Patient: sex F, age 35
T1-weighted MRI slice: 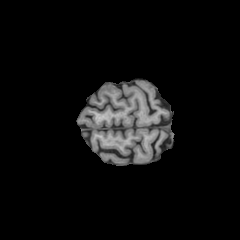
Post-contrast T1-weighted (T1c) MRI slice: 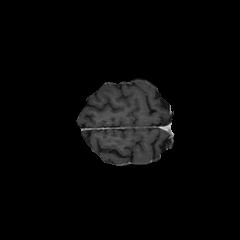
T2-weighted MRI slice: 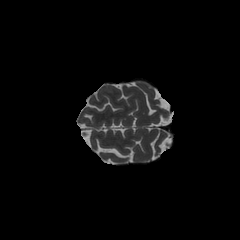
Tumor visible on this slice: no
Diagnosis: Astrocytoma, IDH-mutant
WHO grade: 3